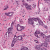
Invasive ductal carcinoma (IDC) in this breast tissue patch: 1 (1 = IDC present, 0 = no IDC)